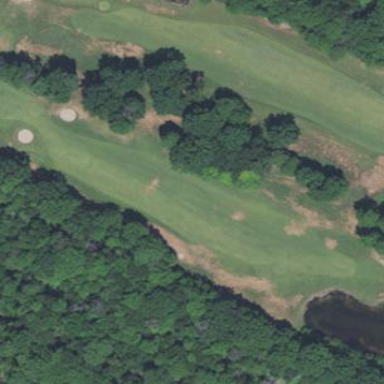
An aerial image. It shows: Grassy area designated as golf fairway.